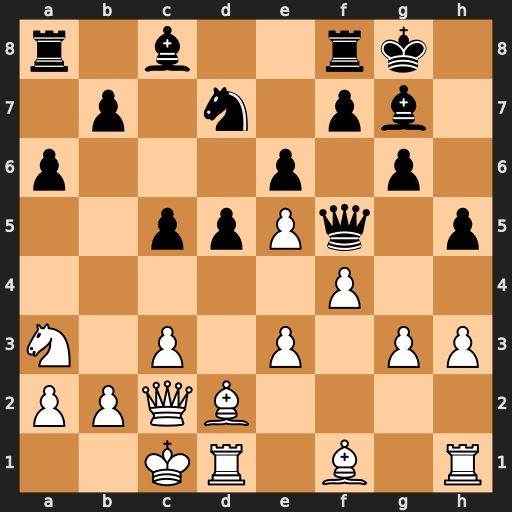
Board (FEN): r1b2rk1/1p1n1pb1/p3p1p1/2ppPq1p/5P2/N1P1P1PP/PPQB4/2KR1B1R
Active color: w
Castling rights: -
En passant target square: -
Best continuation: Bd3